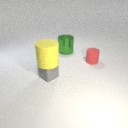
small gray rubber cube below large yellow rubber cylinder